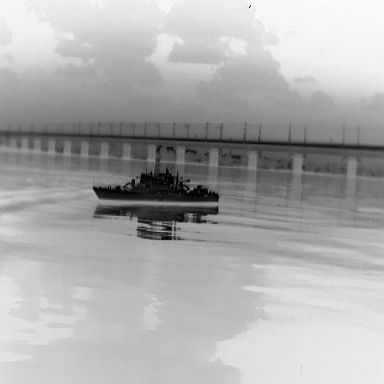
There is a warship in the infrared image.